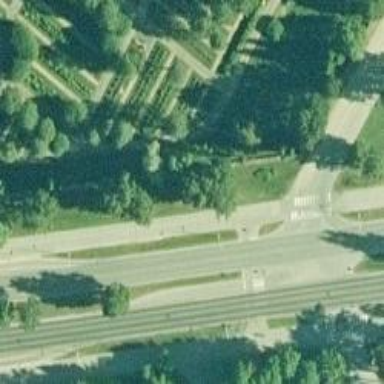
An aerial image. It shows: Marked road crossing.